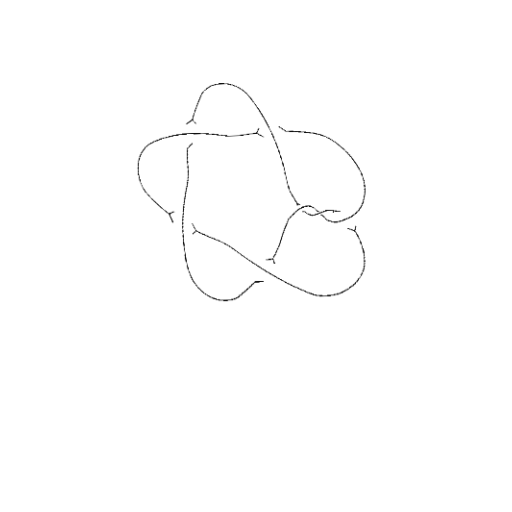
Crossing number: 7